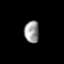
Tissue: prostate
Cell type: Fibroblasts
Senescence score: 0.7288
Nuclear area (px): 319
Mean DAPI intensity: 151.937